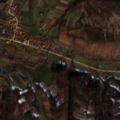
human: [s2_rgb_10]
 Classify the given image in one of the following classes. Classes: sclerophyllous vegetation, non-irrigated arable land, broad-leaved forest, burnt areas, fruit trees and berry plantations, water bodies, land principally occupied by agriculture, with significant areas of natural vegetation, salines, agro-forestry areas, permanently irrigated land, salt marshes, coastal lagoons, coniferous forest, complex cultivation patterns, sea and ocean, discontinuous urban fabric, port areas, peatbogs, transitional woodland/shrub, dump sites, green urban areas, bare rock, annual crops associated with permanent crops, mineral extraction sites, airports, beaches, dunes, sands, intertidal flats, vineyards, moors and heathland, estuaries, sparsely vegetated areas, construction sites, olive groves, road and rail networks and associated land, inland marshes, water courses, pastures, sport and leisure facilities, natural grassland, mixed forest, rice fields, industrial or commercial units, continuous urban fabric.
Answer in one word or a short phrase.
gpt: discontinuous urban fabric, non-irrigated arable land, land principally occupied by agriculture, with significant areas of natural vegetation, broad-leaved forest